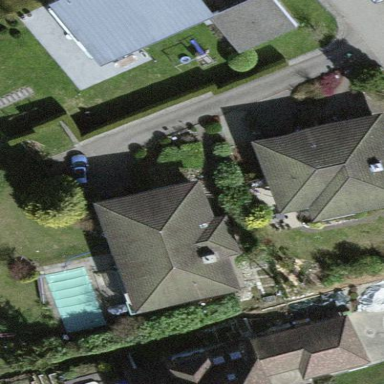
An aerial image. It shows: Detached building.